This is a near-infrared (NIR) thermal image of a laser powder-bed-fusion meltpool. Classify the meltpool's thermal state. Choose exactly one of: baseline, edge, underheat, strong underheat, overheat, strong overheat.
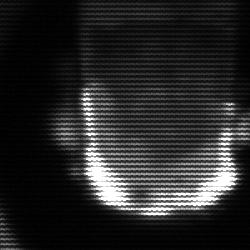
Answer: baseline